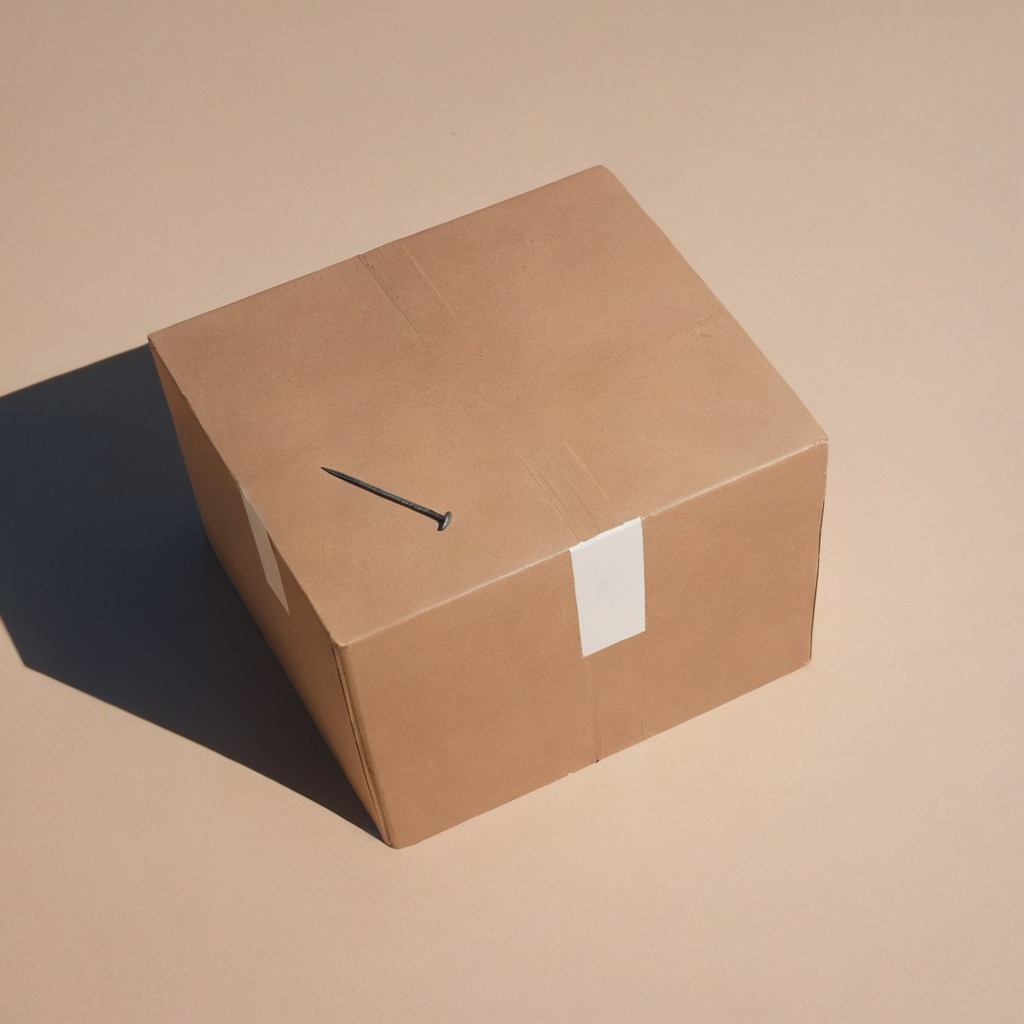
A nail lying on a clean dry cardboard box surface in an outdoor workshop during daytime bright natural light soft shadows slightly creased but